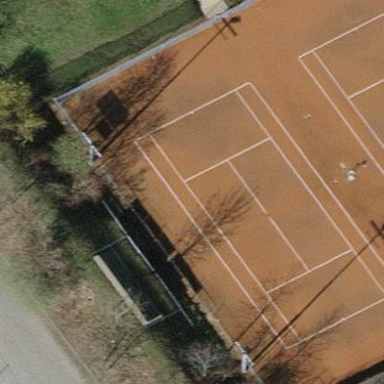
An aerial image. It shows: Tennis court on pitch designated for leisure land.